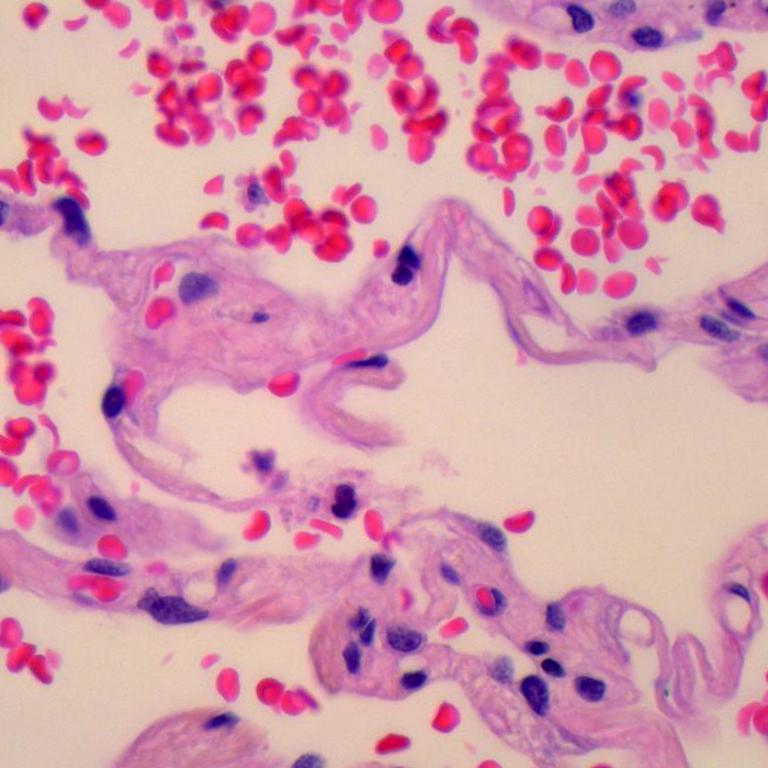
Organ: lung
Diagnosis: benign